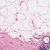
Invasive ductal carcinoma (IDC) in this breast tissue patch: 0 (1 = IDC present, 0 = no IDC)